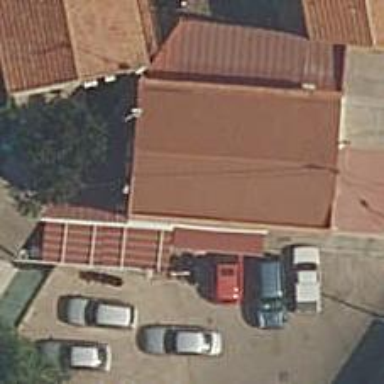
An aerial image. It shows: Restaurant.